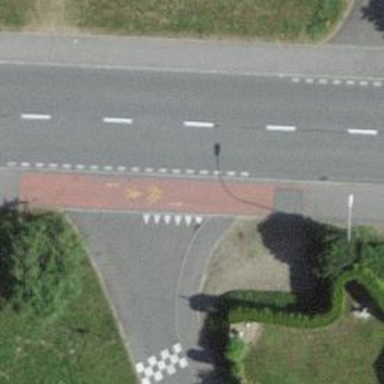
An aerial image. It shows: Marked road crossing.